Aerial crown-view tile of a tropical tree (Barro Colorado Island, Panama), acquired 20250414:
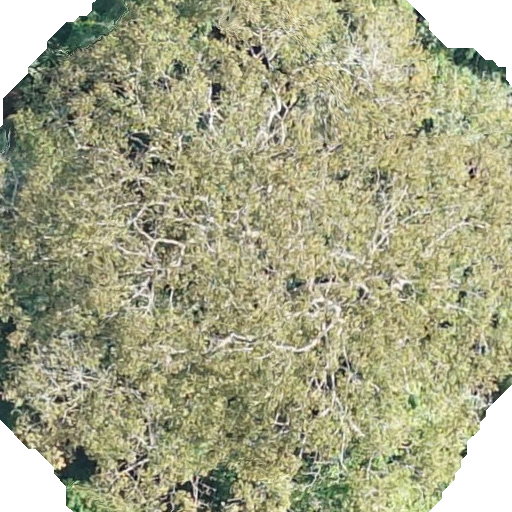
Species: Dipteryx oleifera
GBIF accepted scientific name: Dipteryx oleifera
Crown area: 443.214 m²